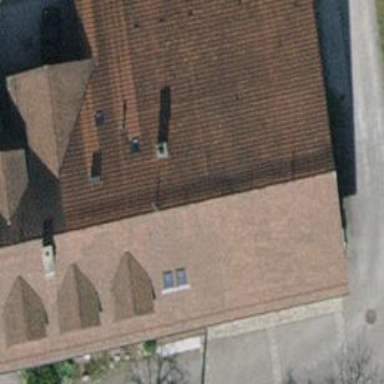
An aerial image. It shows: Gabled apartments building with roof tiles.